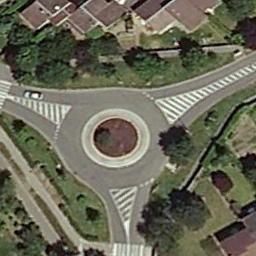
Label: roundabout